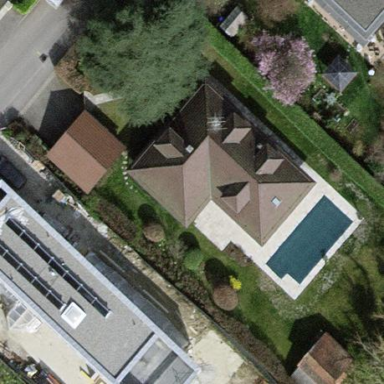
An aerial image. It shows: Garden surrounded by fence.